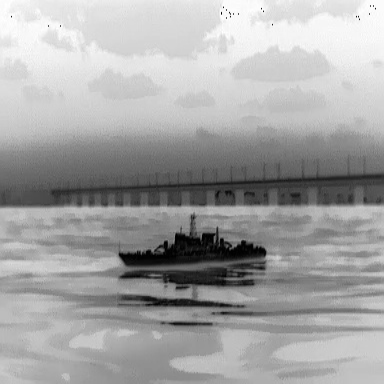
There is a warship in the infrared image.